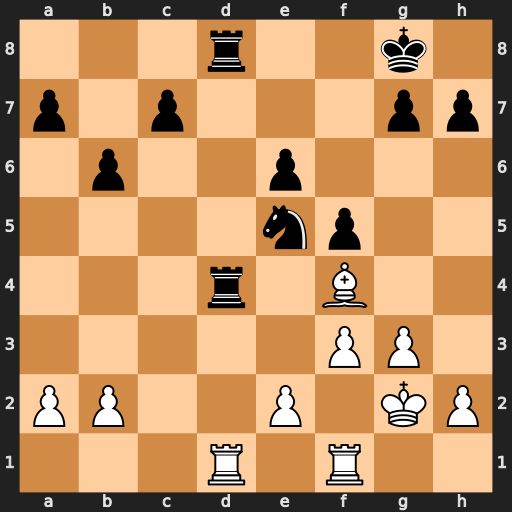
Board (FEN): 3r2k1/p1p3pp/1p2p3/4np2/3r1B2/5PP1/PP2P1KP/3R1R2
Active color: w
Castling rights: -
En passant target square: -
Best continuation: Rxd4 Rxd4 Bxe5